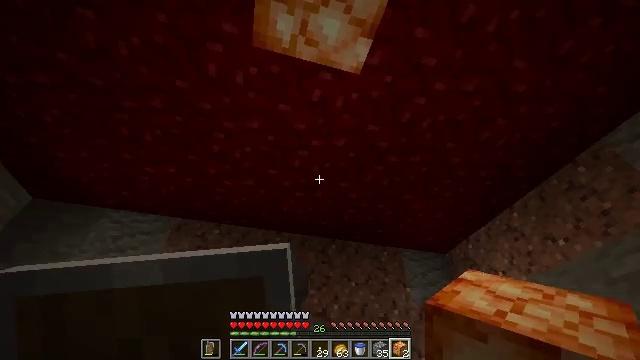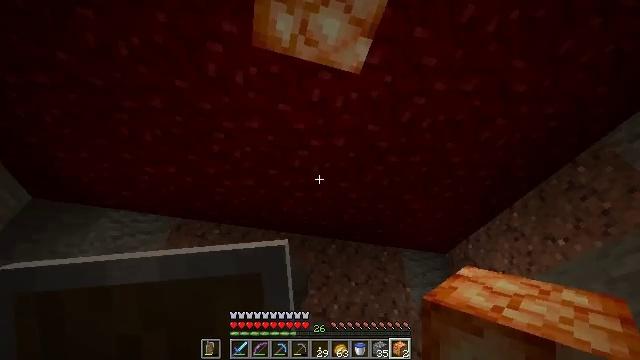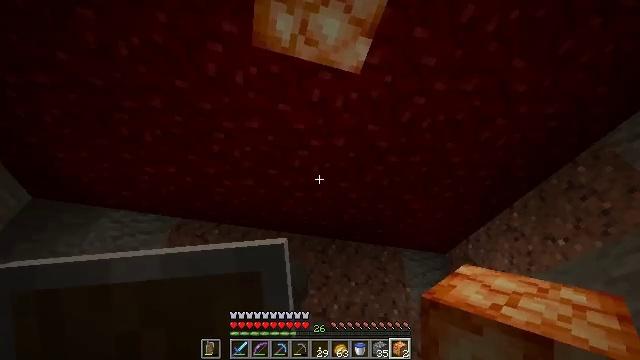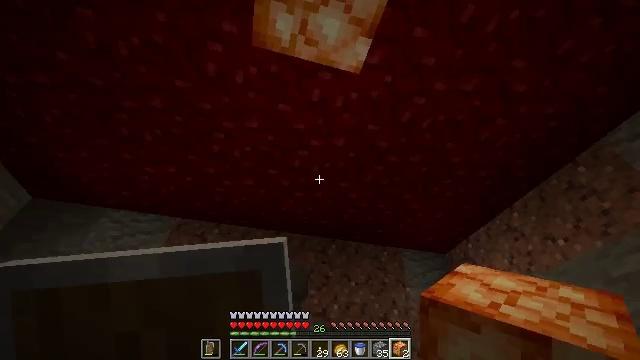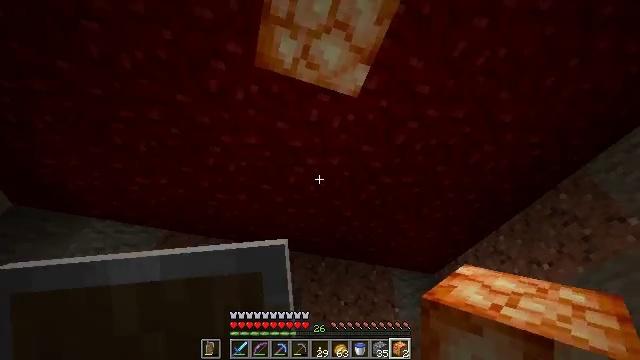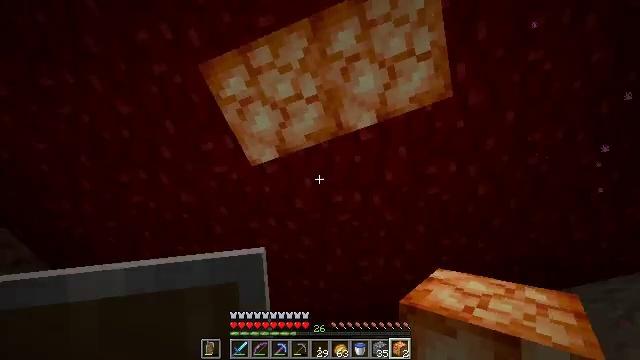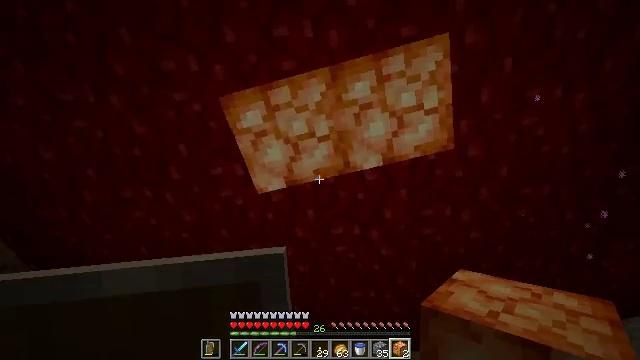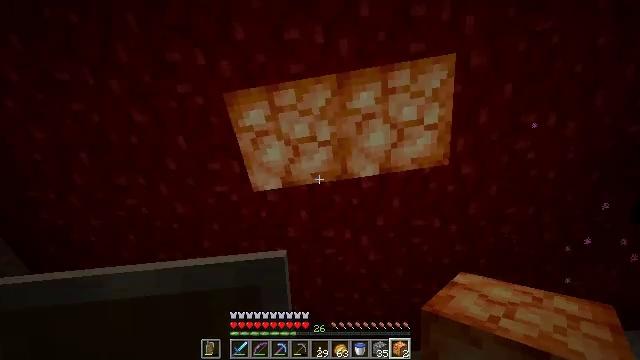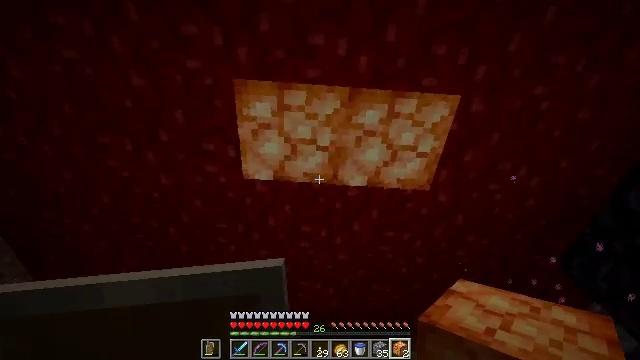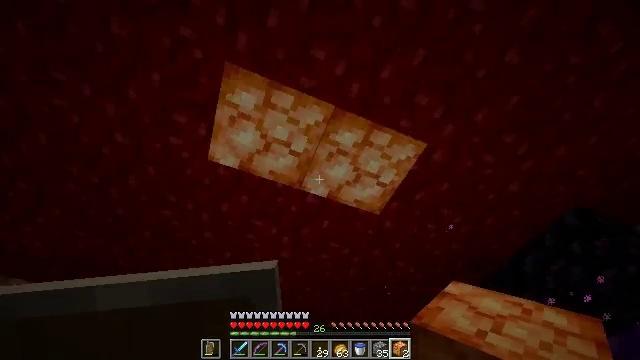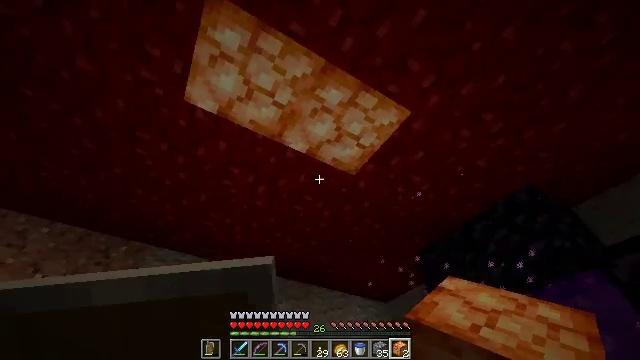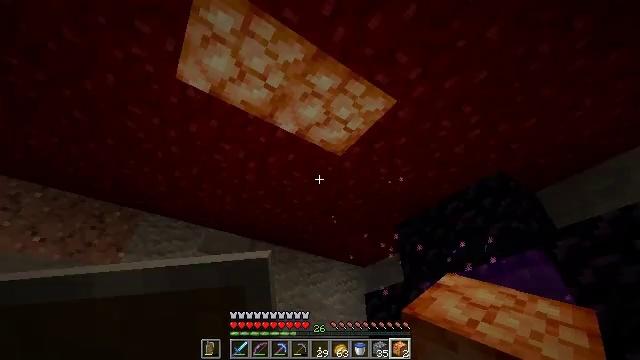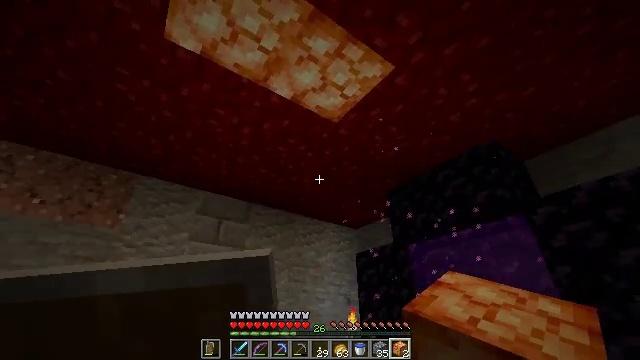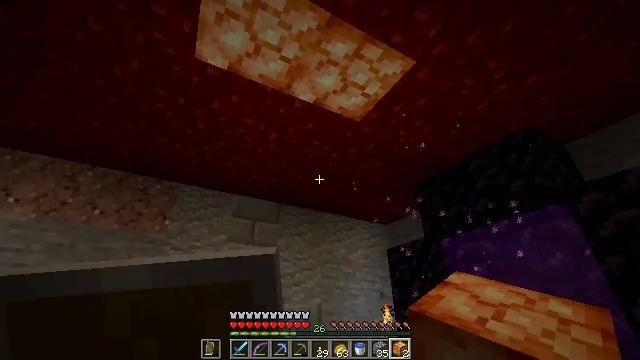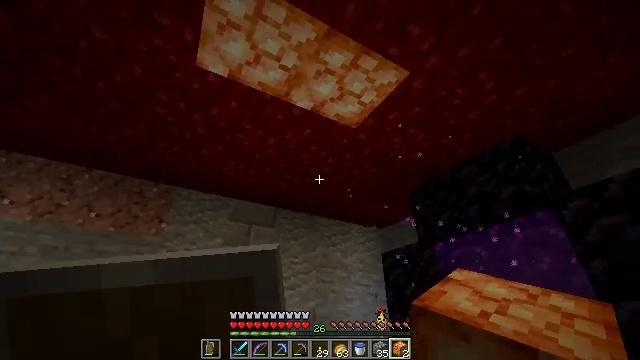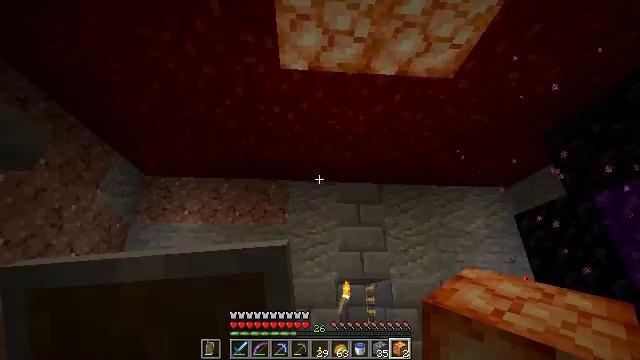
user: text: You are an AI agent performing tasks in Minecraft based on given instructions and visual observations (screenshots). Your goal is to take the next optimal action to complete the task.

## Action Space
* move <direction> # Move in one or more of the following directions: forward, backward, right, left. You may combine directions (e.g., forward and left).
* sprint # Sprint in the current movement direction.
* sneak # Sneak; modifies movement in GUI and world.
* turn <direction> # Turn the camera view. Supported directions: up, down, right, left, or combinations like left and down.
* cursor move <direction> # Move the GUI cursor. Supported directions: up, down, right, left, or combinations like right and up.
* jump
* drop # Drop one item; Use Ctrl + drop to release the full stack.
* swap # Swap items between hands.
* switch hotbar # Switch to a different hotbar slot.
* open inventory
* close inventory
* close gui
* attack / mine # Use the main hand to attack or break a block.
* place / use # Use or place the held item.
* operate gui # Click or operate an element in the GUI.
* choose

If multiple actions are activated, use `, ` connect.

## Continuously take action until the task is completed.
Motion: motion action
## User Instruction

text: Produce crimson planks using crimson stems.
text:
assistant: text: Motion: no_op
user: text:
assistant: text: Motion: no_op
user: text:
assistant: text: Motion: no_op
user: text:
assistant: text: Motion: move back and move left, turn right and up
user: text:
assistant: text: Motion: move back and move left, turn right and up
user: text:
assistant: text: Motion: move back and move left, turn right and up
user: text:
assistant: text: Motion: move back and move left, turn right and down
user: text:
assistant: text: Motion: move back and move left, turn right and down
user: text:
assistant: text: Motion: move back, turn right and down
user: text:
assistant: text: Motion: move back, turn right and down
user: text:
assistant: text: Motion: move back, turn right and down
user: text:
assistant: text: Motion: turn right and down
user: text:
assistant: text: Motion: turn left
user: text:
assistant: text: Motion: turn right
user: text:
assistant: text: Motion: turn left and down
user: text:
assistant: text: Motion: turn left and down
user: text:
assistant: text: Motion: move forward, turn left and down
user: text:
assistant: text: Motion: move forward, turn left
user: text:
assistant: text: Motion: move forward
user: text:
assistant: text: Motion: move forward, turn down
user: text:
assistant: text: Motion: move forward, turn right and down
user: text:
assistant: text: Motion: move forward, turn right
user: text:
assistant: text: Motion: move forward, turn right and down
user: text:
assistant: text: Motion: move forward, turn right and up
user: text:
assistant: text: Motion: move forward, turn right and up, use / place
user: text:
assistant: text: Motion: use / place
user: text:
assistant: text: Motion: use / place
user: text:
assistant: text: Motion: no_op
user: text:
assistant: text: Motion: no_op
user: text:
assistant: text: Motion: open gui